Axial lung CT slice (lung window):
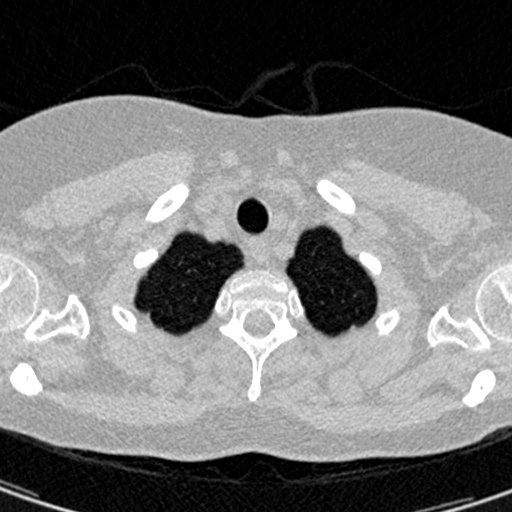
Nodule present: no